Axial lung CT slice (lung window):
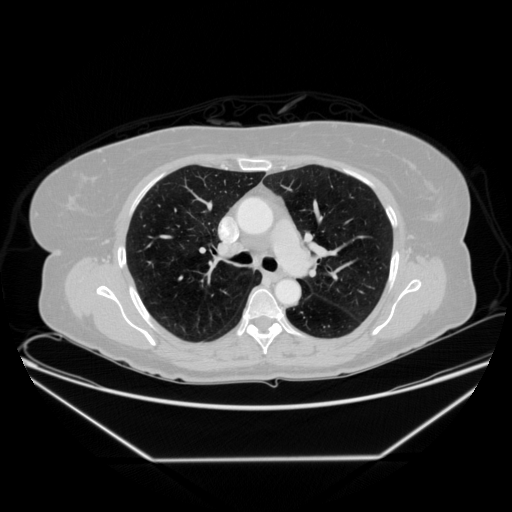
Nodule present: no